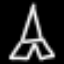
Label: The Eiffel Tower